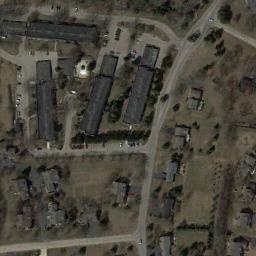
Label: residential